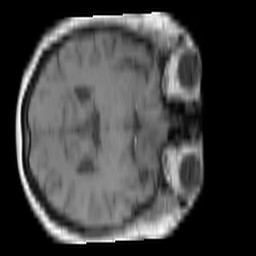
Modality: T1w
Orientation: axial
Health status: ill
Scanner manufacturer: siemens
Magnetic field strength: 3 T
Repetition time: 0.4 s
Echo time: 0.00246 s